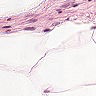
Metastatic tissue present: no